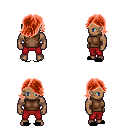
a pixel art fantasy rpg character, male body template, human, dark skin, brown sleeveless shirt, red pants, red swoop hairstyle, black slippers, four views (front, back, left, right), 2x2 character sprite sheet, small pixel art, hard edges, no anti-aliasing